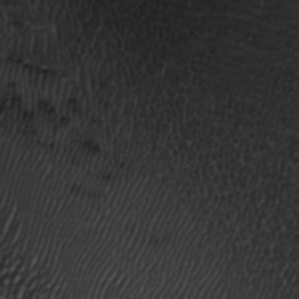
Label: frost